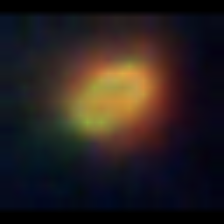
Taxon: NanoPlankton
Group: Other